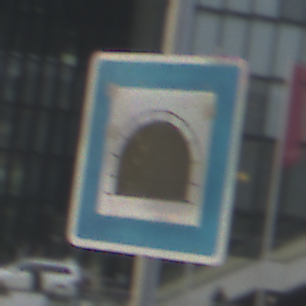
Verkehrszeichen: Tunnel
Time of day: SunriseSunset
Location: Outdoor (Urban)
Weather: PartlyCloudy
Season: NotSpecified
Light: Natural